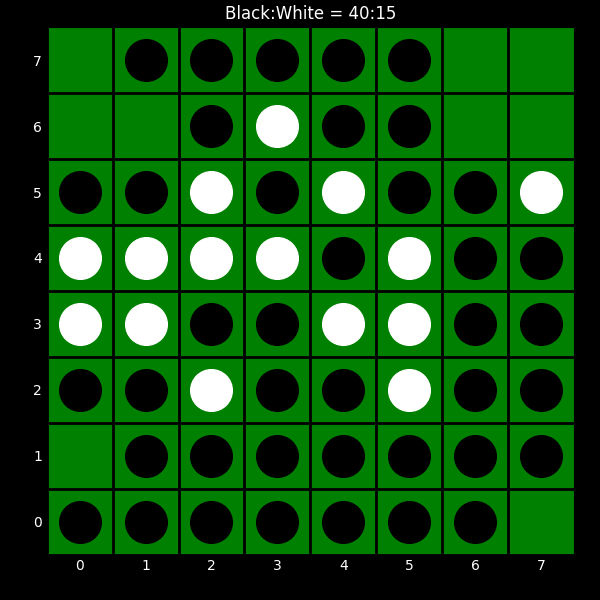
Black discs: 40
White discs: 15